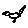
Label: bird